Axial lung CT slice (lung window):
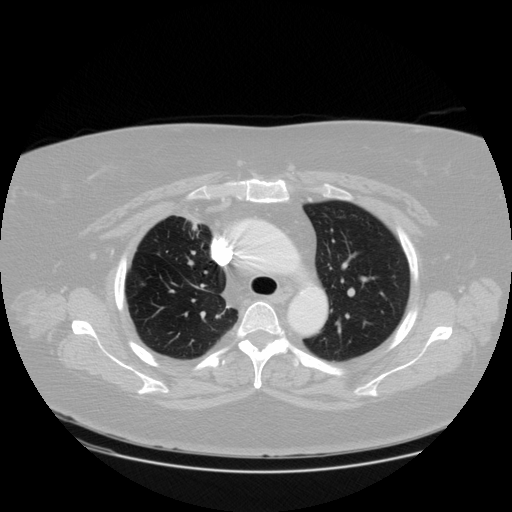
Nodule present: no